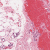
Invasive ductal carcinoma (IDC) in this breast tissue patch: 0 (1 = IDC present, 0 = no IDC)